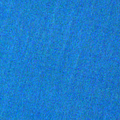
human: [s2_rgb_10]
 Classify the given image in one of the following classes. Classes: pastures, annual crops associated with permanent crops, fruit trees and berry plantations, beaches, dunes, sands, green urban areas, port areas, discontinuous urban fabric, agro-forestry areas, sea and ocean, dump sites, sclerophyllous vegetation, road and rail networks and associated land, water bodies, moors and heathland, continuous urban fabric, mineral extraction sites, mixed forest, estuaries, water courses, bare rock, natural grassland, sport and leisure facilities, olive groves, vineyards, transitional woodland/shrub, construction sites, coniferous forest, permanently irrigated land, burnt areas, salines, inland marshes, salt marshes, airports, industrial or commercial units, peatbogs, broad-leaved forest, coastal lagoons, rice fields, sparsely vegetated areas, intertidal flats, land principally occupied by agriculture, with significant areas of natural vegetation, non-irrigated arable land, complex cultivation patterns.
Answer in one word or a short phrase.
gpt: sea and ocean